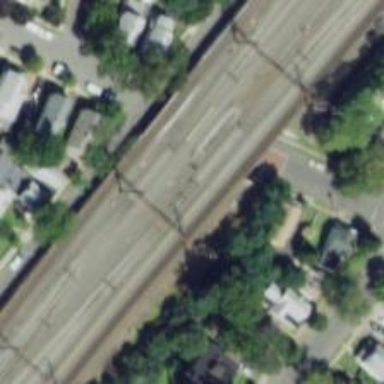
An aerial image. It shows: Bridge over railway with electrified contact lines.